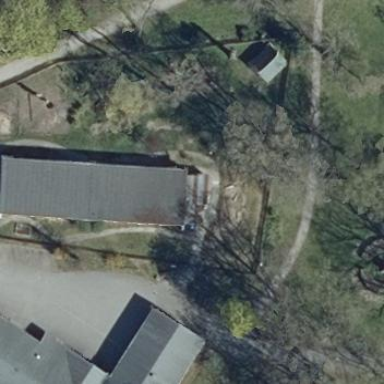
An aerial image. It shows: Kindergarten.